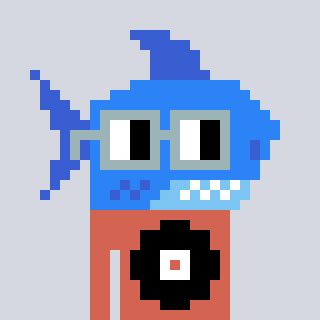
a pixel art character with square dark gray glasses, a shark-shaped head and a peachy-colored body on a cool background